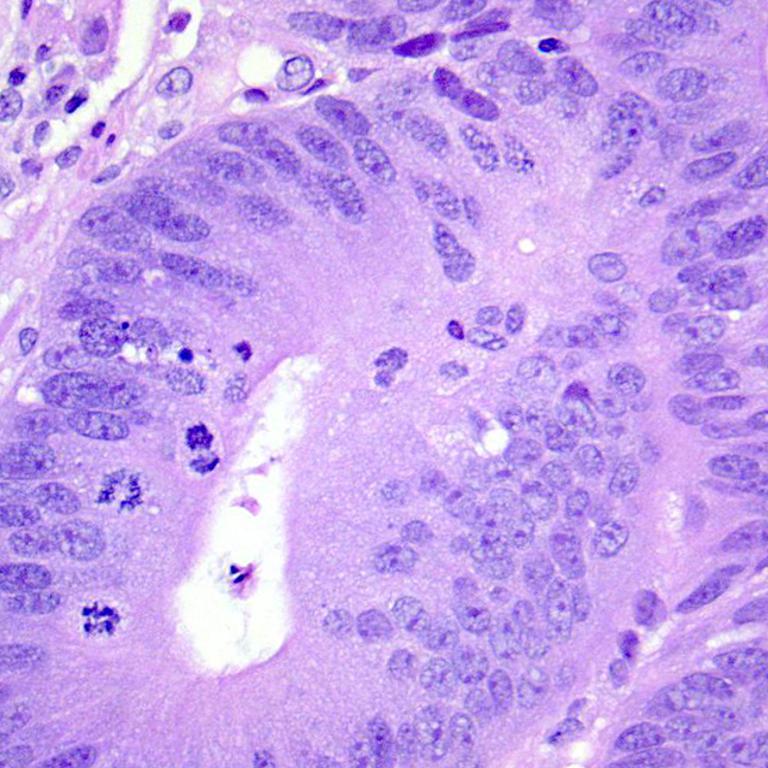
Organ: colon
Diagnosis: adenocarcinomas